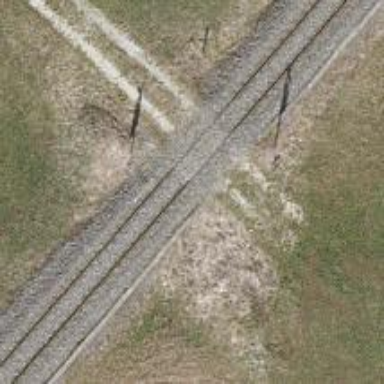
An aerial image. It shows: Narrow-gauge railway track with one electrified contact line.